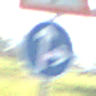
Verkehrszeichen: VorgeschriebeneFahrtrichtungGeradeausOderRechts
Zusatzzeichen oben: Lichtzeichenanlage
Umgebung: Outdoor, Special
Tageszeit: SunriseSunset
Wetter: Clear
Licht: Natural
Jahreszeit: NotSpecified
Kontrast: MediumContrast